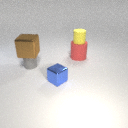
small blue metal cube to the right of small gray rubber cylinder